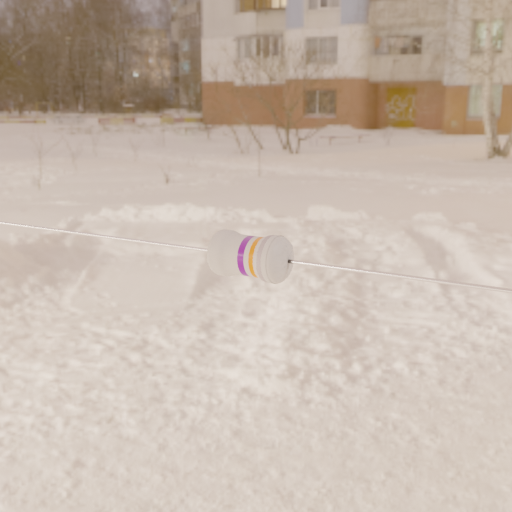
Resistor colour bands (in order): violet, orange, silver